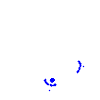
Particle: electron